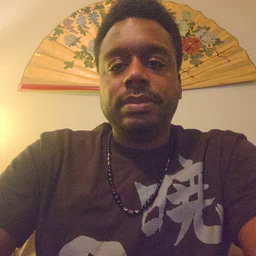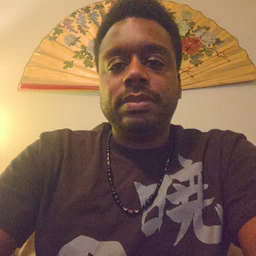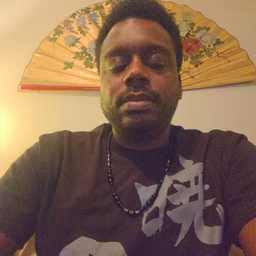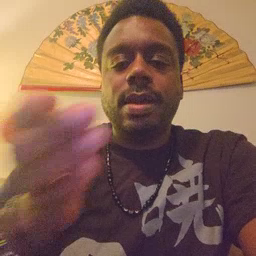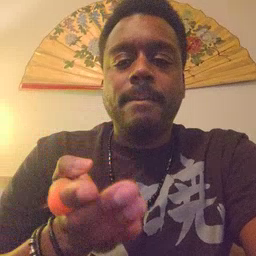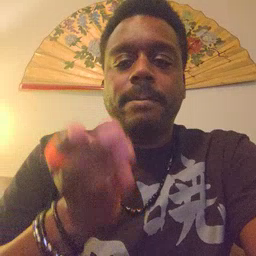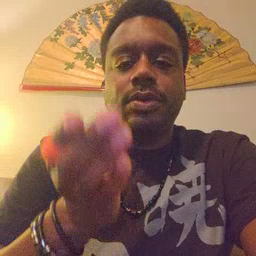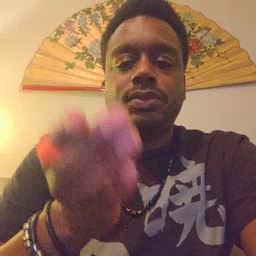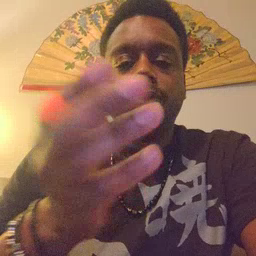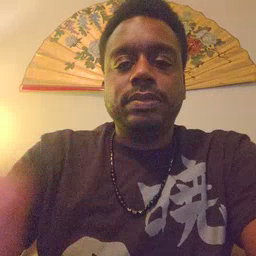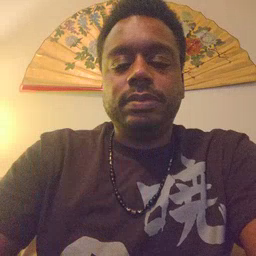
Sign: boat